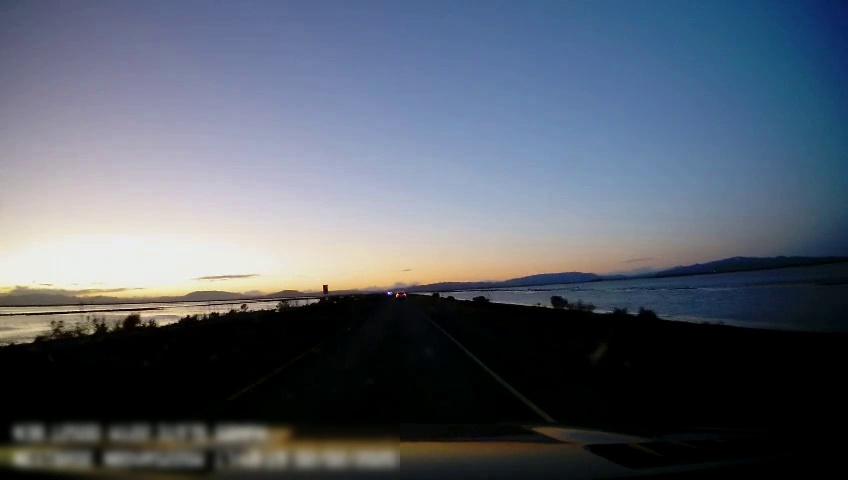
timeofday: Dusk/Dawn/Twilight
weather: Sunny
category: Drivable Space
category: Vehicles | Car
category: Lanes | Current Lane
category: Lanes | Current Lane